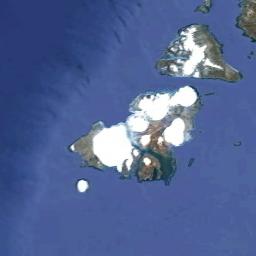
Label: island